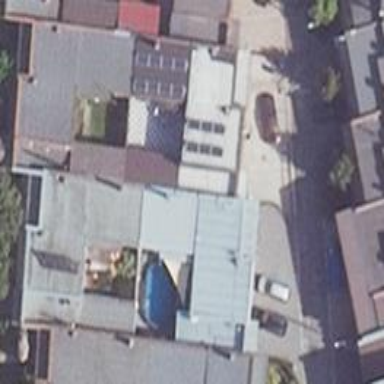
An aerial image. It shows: Residential building.